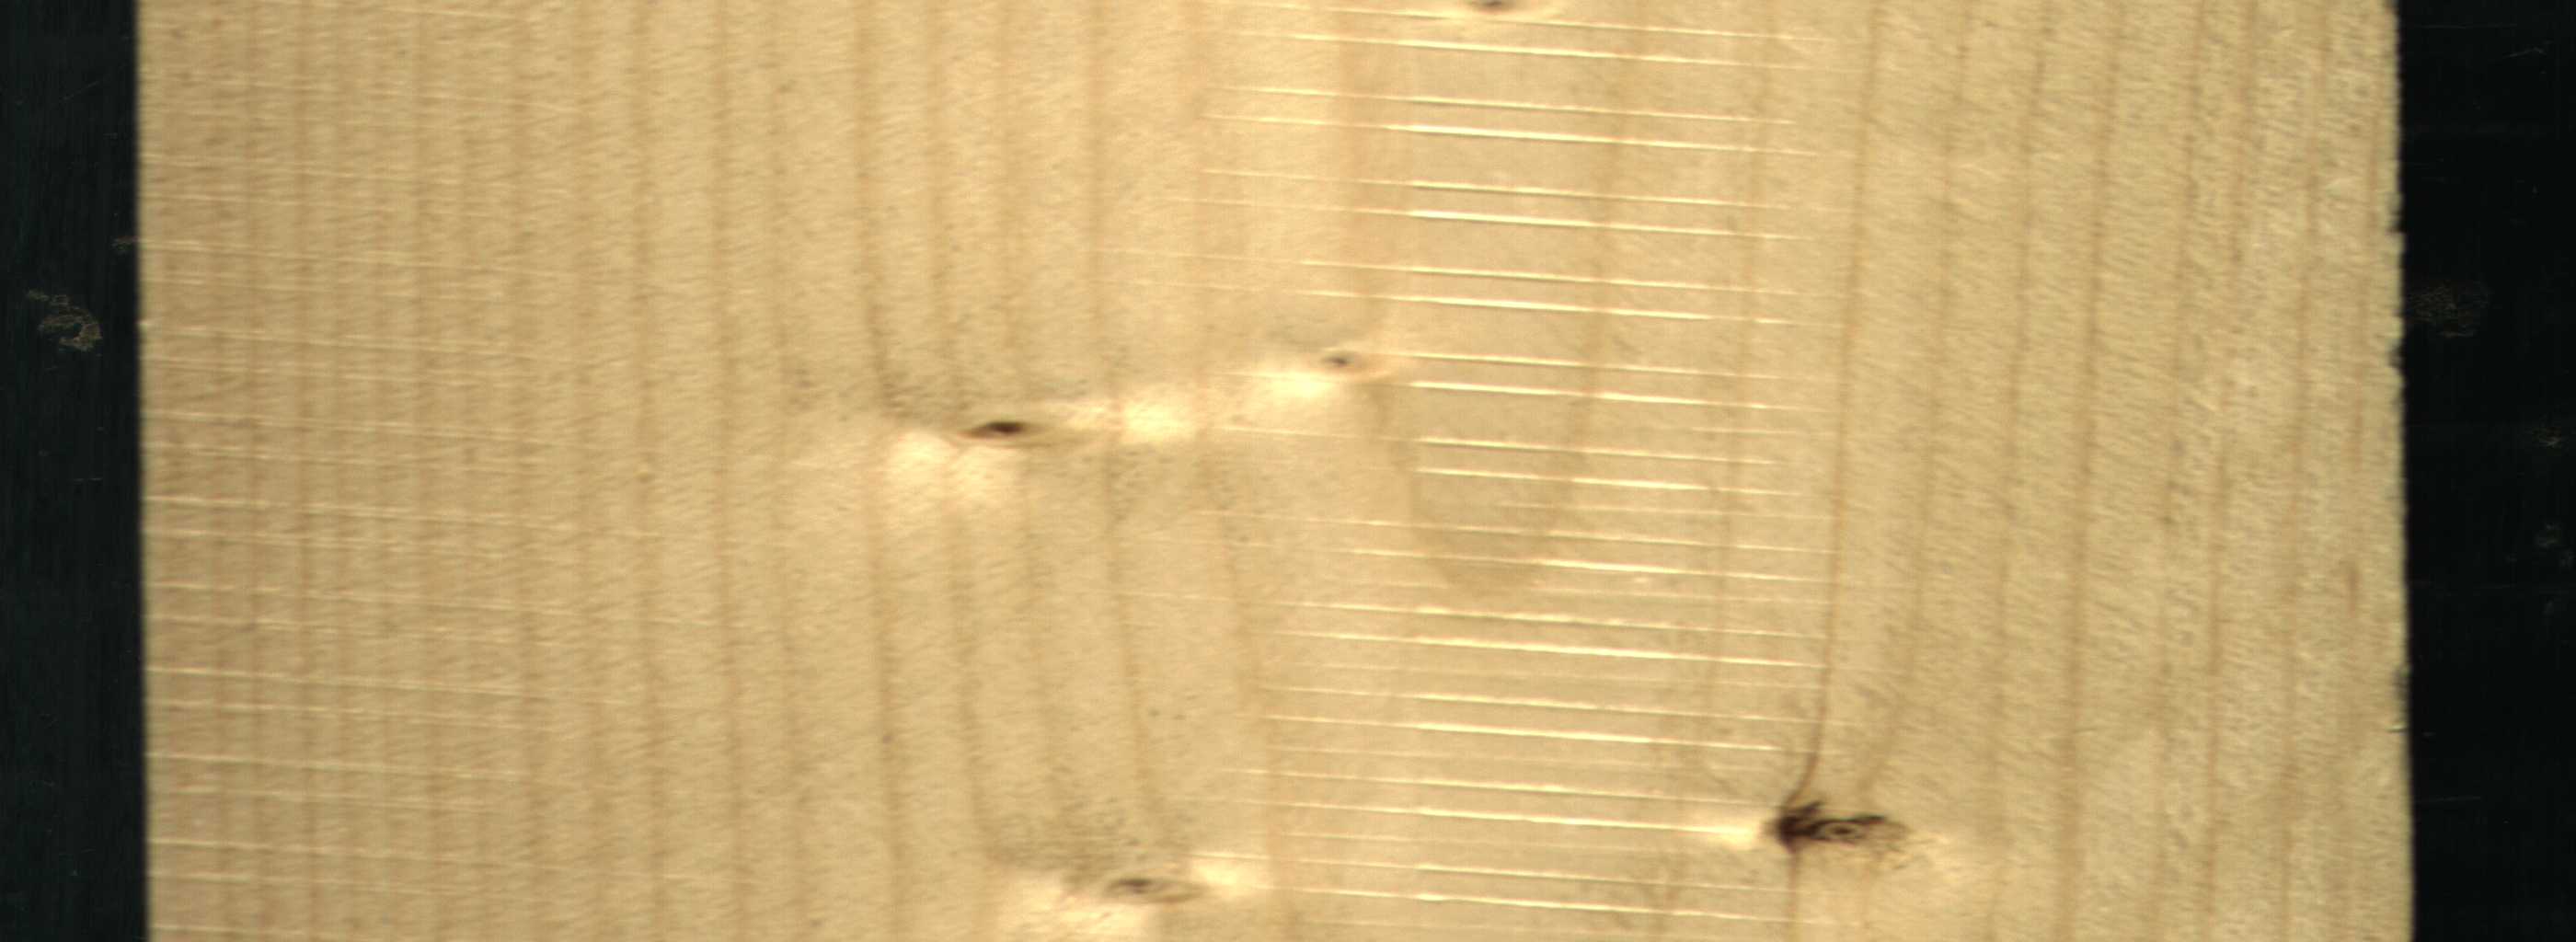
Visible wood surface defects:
Dead_Knot
Live_Knot